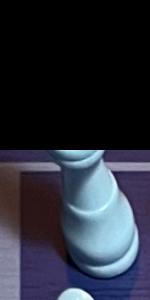
Label: King_White